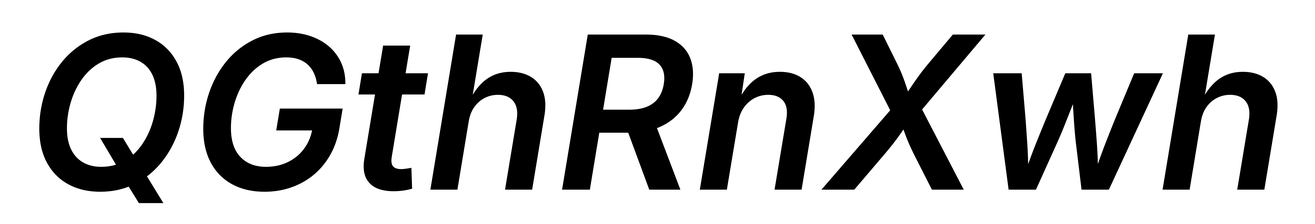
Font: Inter-Italic_SemiBold_Italic